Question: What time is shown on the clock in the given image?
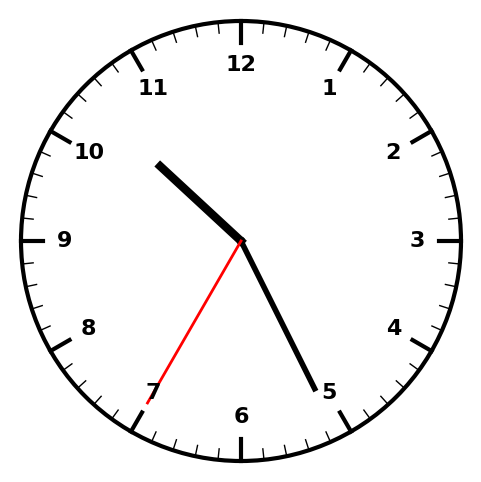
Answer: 10:25:35